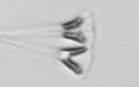
Label: Asterionellopsis_glacialis